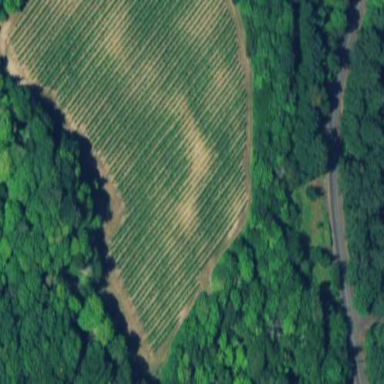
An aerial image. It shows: Vineyard.